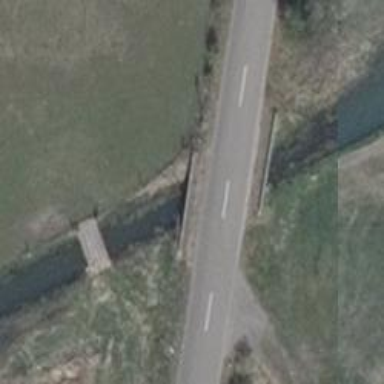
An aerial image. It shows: Residential road with bridge.